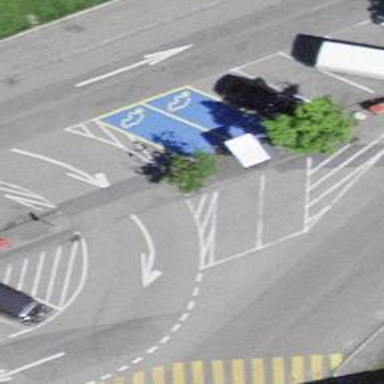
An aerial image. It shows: Charging station.